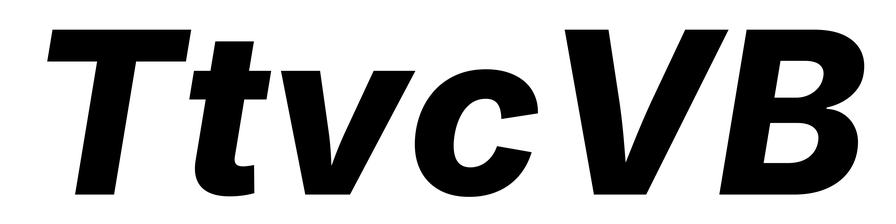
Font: Inter-Italic_ExtraBold_Italic